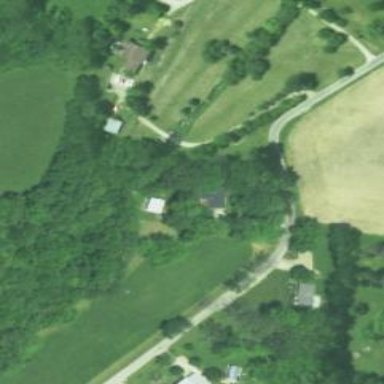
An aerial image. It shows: Driveway leading to service road.